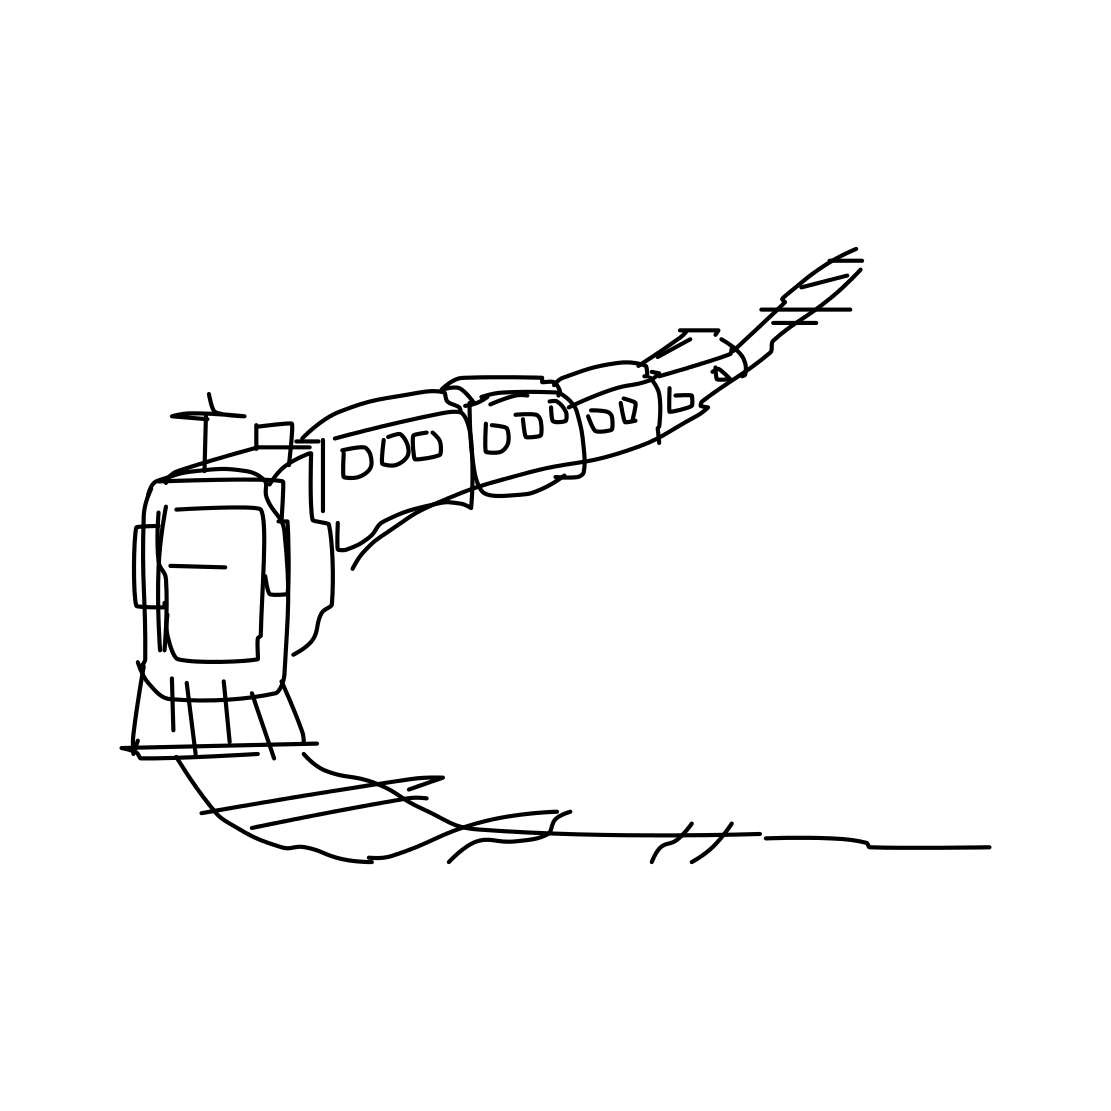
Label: train